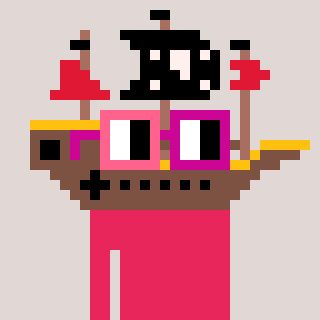
a pixel art character with square pink and red glasses, a pirateship-shaped head and a redpinkish-colored body on a warm background